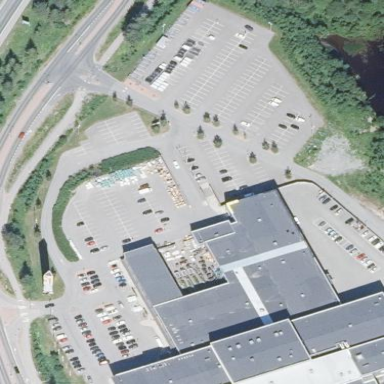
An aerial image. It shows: Parking area.